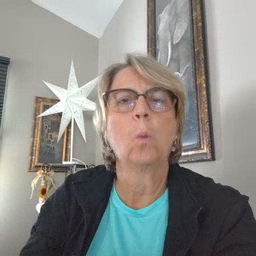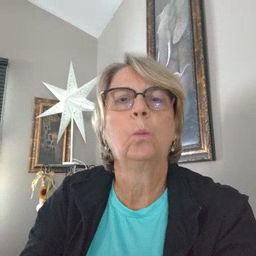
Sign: snow